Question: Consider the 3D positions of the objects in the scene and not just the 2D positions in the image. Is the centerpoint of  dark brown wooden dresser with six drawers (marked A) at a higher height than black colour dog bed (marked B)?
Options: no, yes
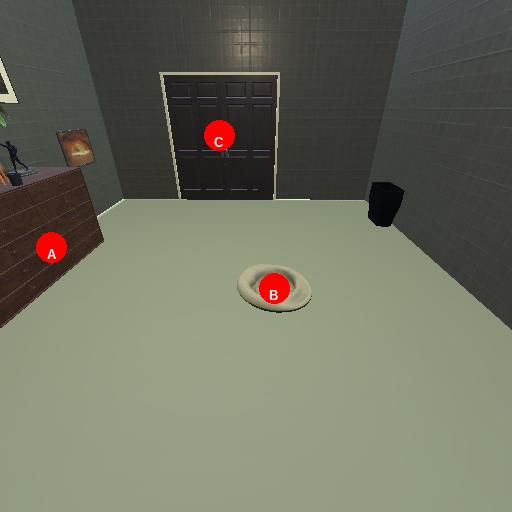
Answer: no